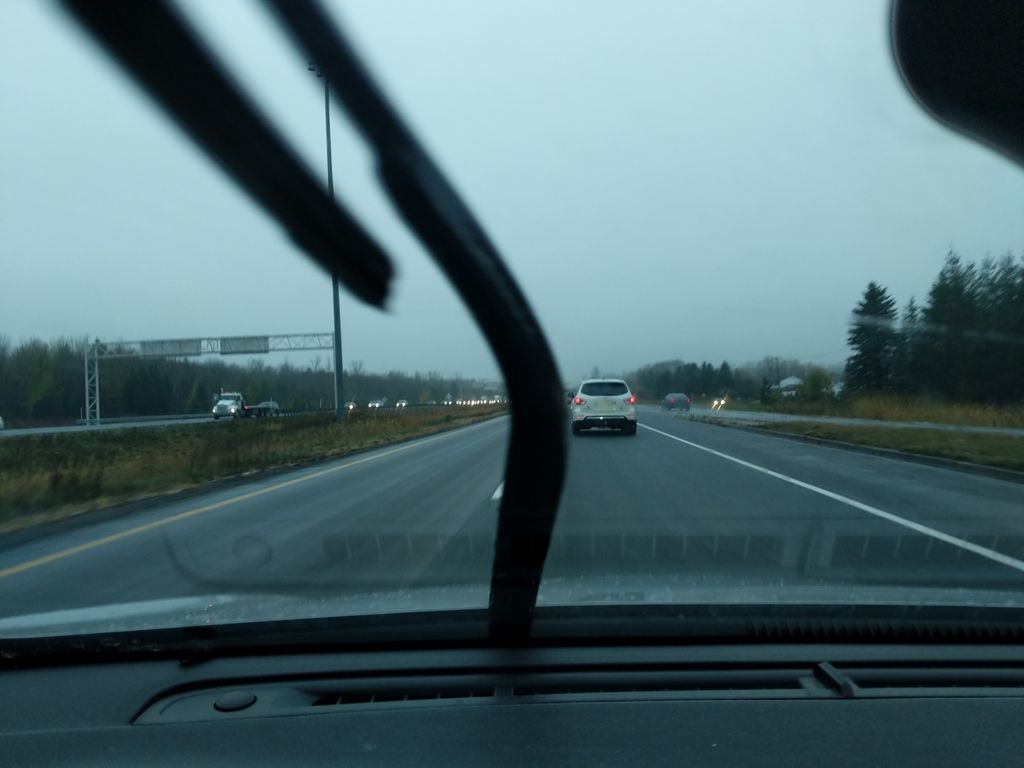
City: quebec_city